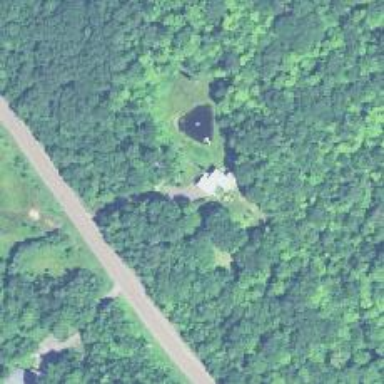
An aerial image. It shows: Driveway.